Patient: sex M, age 48
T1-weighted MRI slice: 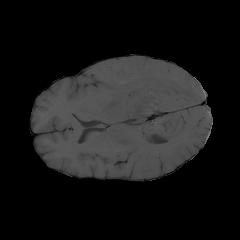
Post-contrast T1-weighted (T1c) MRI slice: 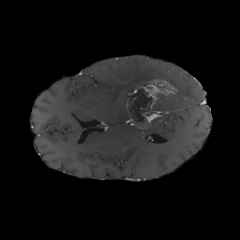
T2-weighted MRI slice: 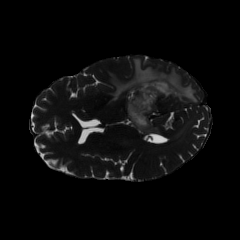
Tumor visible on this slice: yes
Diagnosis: Glioblastoma, IDH-wildtype
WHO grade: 4